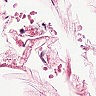
Metastatic tissue present: no